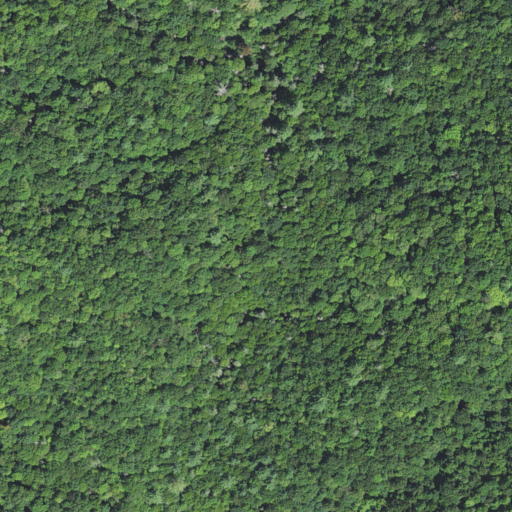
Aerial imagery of gap in North Carolina named Grassy Gap containing mixed forest and deciduous forest